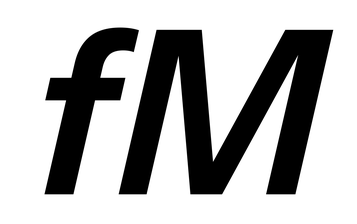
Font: InstrumentSans-Italic_SemiBold_Italic